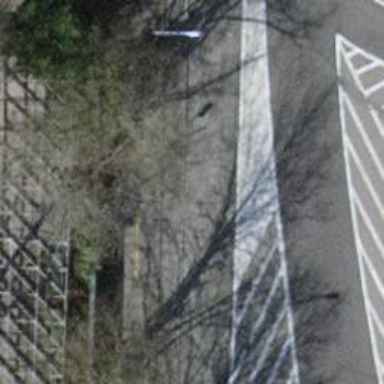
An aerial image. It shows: Asphalt path with sidewalk. The cycleway and footway surfaces are also asphalt.